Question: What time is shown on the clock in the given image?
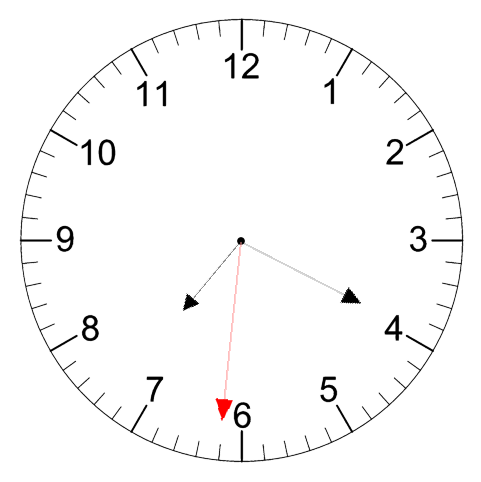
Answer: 07:19:31